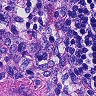
Metastatic tissue present: no